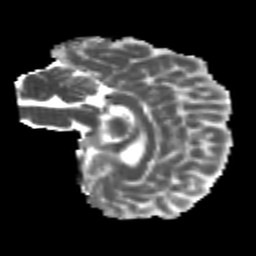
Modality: MD
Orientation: sagittal
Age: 20
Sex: female
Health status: healthy
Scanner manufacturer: philips
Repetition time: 7.385 s
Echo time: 0.08599 s